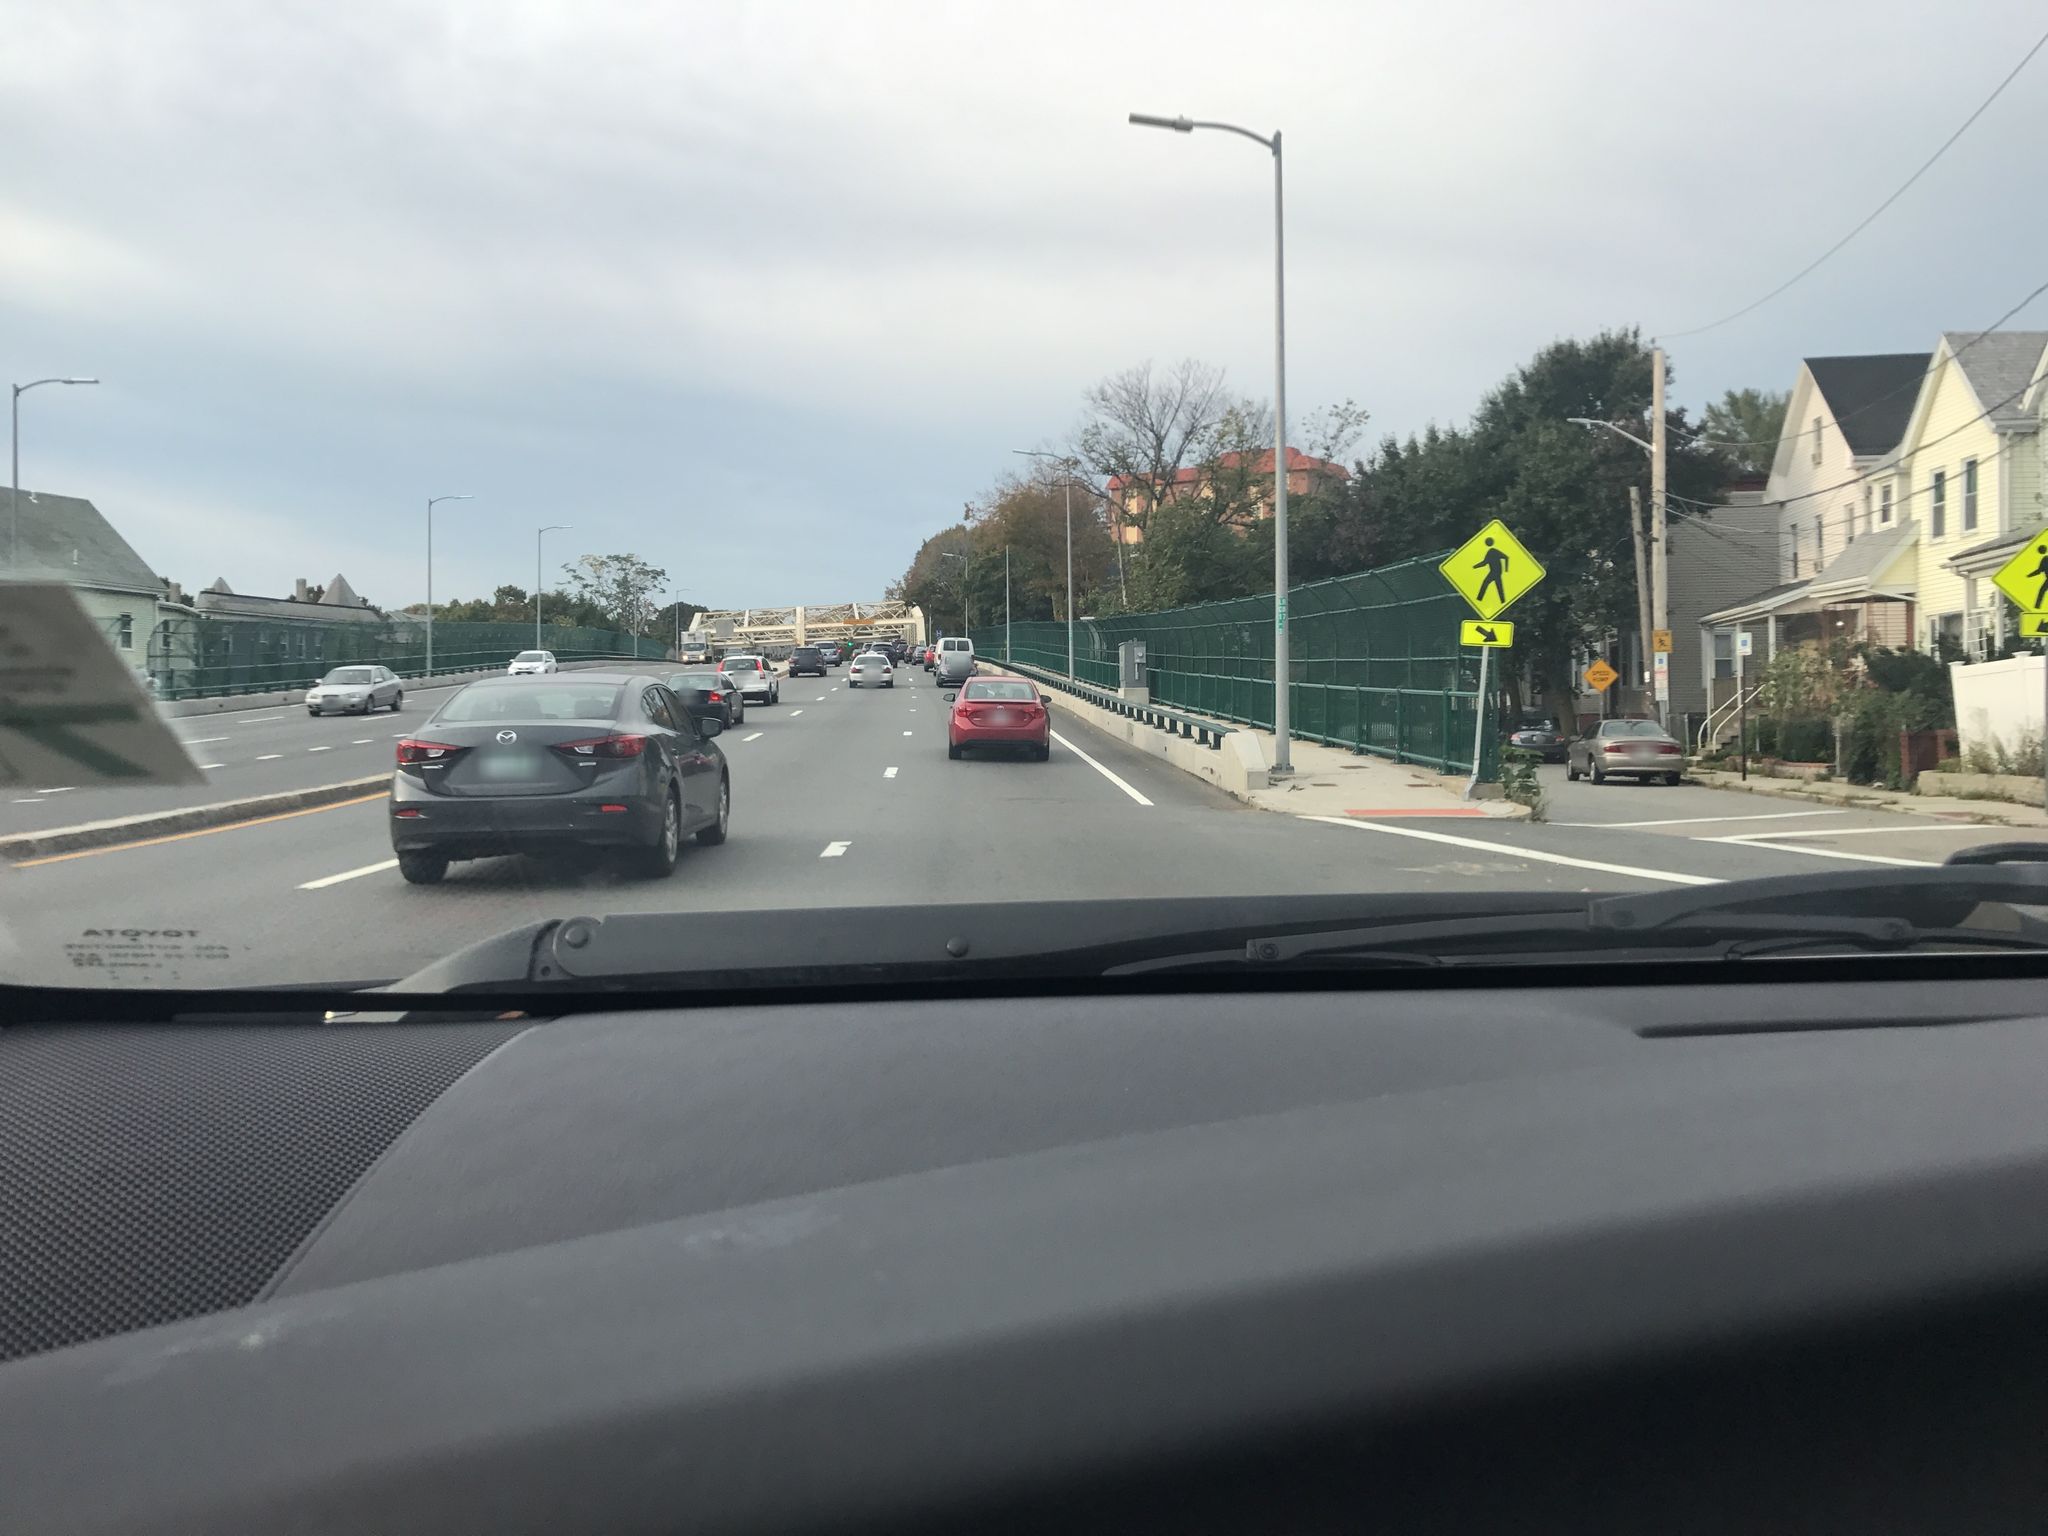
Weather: snowy
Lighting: day
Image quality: good
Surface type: driving surface
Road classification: trunk
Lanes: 3
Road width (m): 45.7
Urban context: urban centre
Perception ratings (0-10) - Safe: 5.49, Lively: 4.77, Beautiful: 3.95, Boring: 3.63, Depressing: 2.55, Wealthy: 2.29